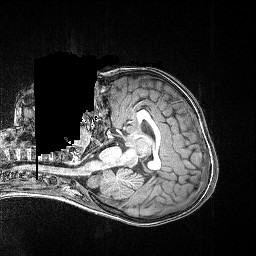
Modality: T1w
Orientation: axial